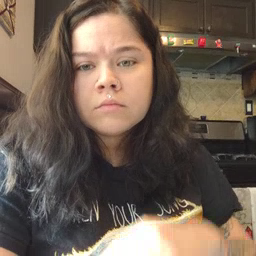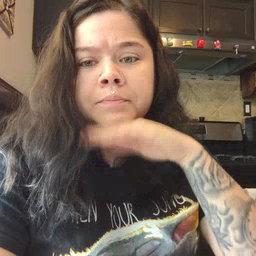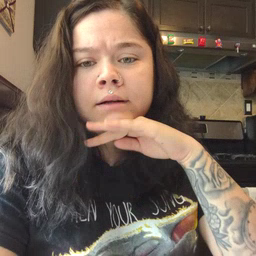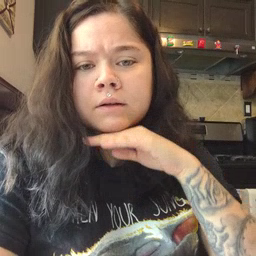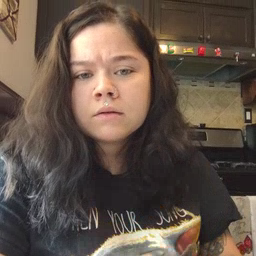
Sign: pig